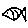
Label: fish